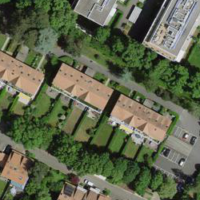
EUNIS habitat code: 55
Species observed at this site:
Aegopodium podagraria